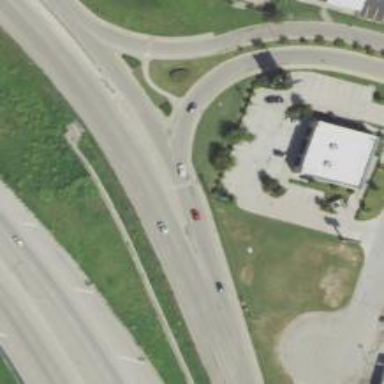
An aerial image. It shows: Secondary road with frontage road.